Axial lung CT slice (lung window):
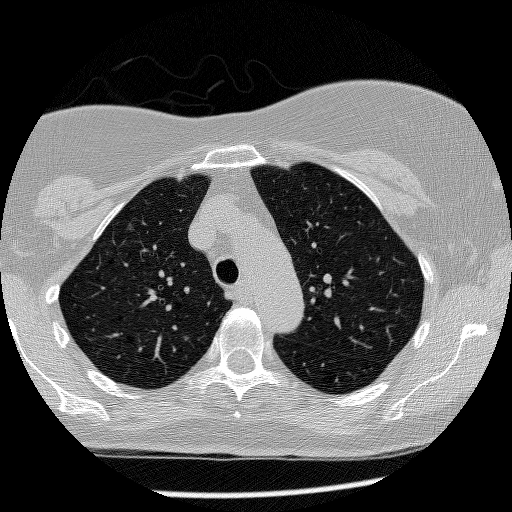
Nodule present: no